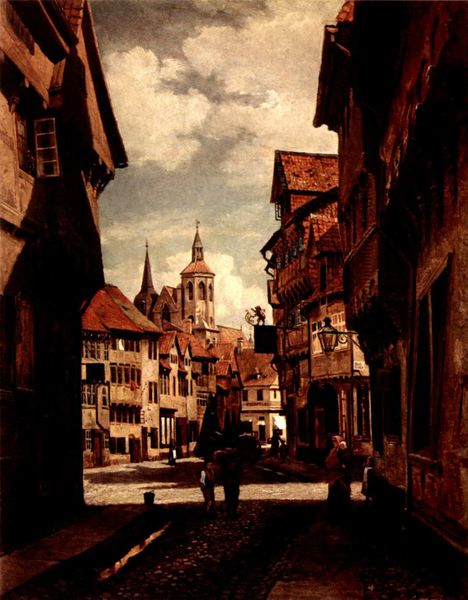
Titel: Braunschweig, Karrenführerstraße mit Magnikirche von Südwesten
Künstler: Carl Josef Alois Bourdet
Standort: Braunschweig
Institution: Städtisches Museum
Schlagwörter: blau, dunkel, himmel, schatten, wolken, kirchturm, menschen, stadt, braun, fenster, fussgänger, grau, hell, hintergrund, laterne, licht, straße, weiss, dach, gebäude, rot, alt, architektur, häuser, kirche, personen, kontrast, turm, bewölkt, kübel, pfütze, düster, ansicht, fassade, fassaden, gasse, perspektive, pflaster, vedute, stra e, dächer, giebel, platz, figuren, finster, stadtansicht, hell dunkel, erker, schild, fensterladen, bürgersteig, gehsteig, türme, gassen, gehweg, vorkragen, mittelalter, fachwerk, fachwerkhaus, fachwerkhäuser, zentrum, eimer, bär, wirtshaus, altstadt, lake, pflster, fasse, gose, hauszeichen